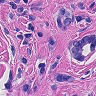
Metastatic tissue present: yes